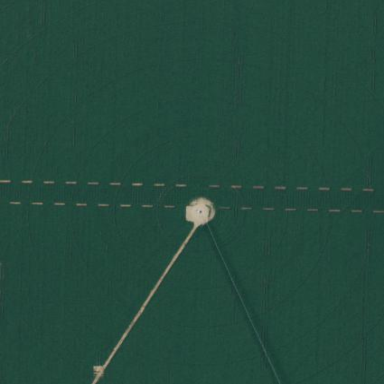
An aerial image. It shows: Farmland with pivot irrigation system.